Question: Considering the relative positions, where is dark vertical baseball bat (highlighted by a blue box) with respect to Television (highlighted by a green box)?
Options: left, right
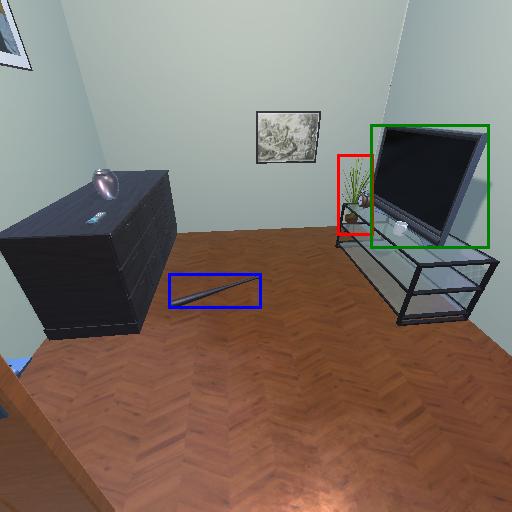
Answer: left